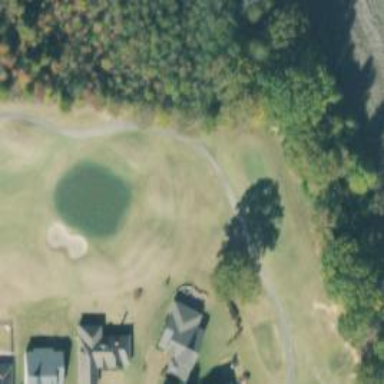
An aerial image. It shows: Pathway for golf carts.